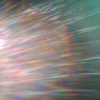
Label: sunburn